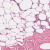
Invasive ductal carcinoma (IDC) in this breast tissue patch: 0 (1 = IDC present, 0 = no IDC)